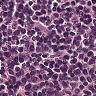
Metastatic tissue present: no